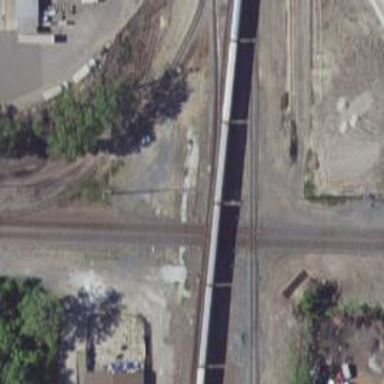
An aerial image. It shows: Railway crossing.